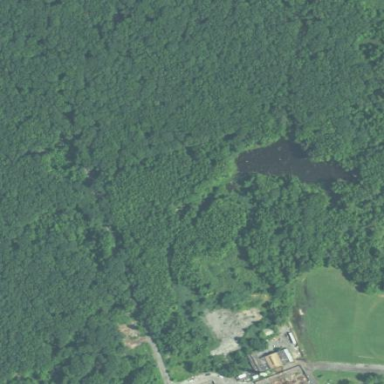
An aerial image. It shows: Nature reserve within woodland area.